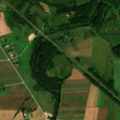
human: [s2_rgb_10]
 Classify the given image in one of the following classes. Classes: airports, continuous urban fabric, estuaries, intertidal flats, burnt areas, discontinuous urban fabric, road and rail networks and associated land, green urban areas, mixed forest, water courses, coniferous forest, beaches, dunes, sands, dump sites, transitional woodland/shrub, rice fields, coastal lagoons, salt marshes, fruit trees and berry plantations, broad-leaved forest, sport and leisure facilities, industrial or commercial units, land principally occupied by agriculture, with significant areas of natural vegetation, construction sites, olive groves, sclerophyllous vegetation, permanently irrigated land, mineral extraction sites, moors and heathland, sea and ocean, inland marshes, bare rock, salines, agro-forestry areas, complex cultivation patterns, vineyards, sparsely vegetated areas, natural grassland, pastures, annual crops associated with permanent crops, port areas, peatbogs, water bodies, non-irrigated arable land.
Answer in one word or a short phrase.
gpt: non-irrigated arable land, complex cultivation patterns, land principally occupied by agriculture, with significant areas of natural vegetation, mixed forest